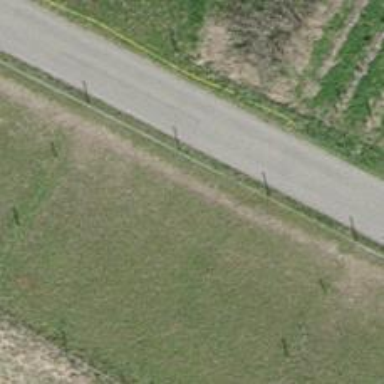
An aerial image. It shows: Fence.